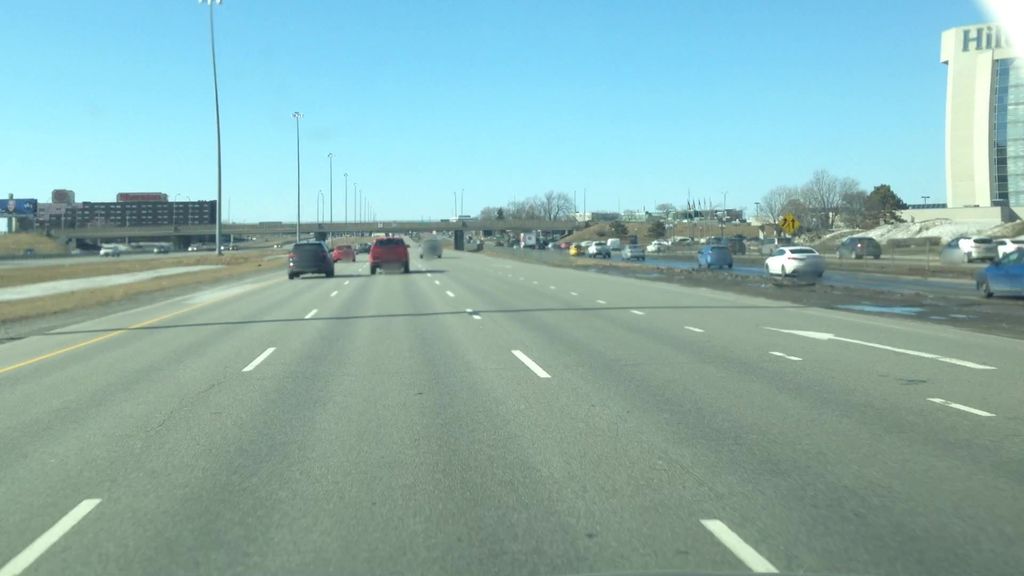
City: montreal